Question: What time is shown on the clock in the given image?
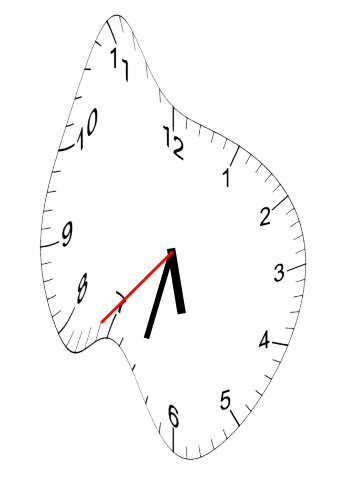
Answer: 05:32:37